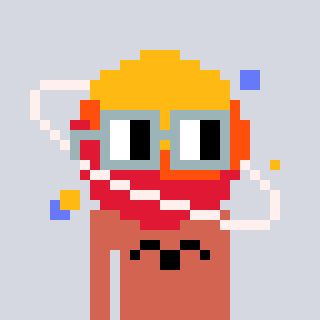
a pixel art character with square dark gray glasses, a saturn-shaped head and a peachy-colored body on a cool background